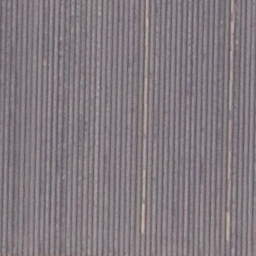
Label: agricultural